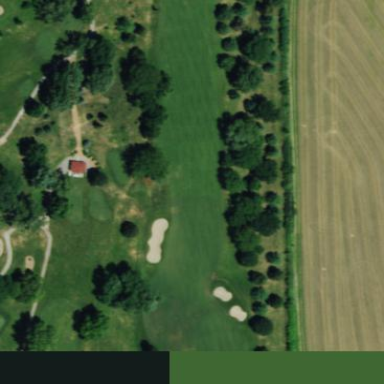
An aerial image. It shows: Golf fairway surrounded by grass.